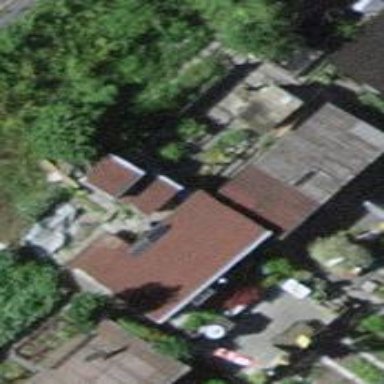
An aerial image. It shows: Allotment house.